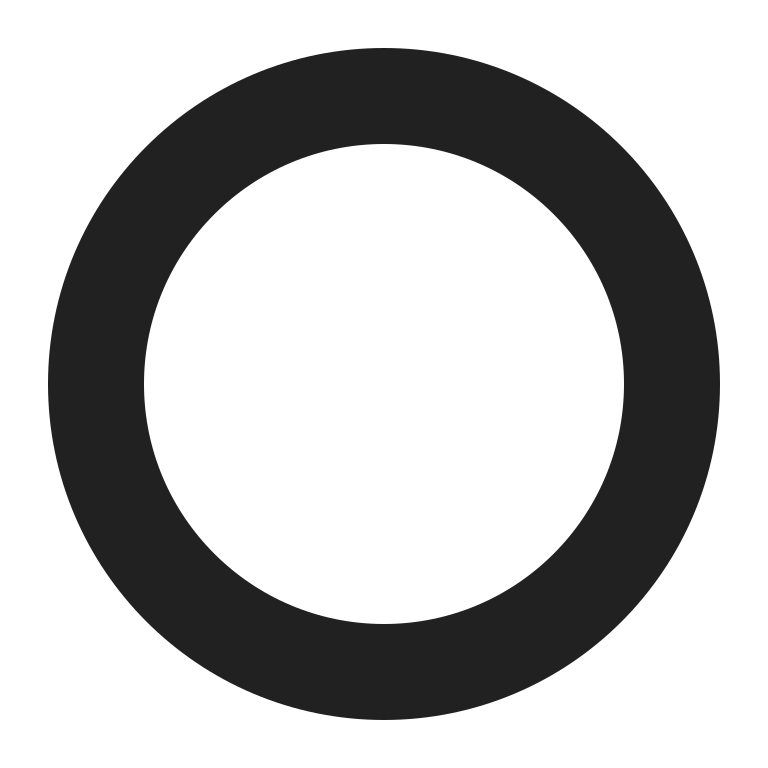
radio button high contrast